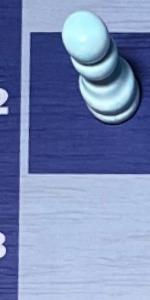
Label: Empty